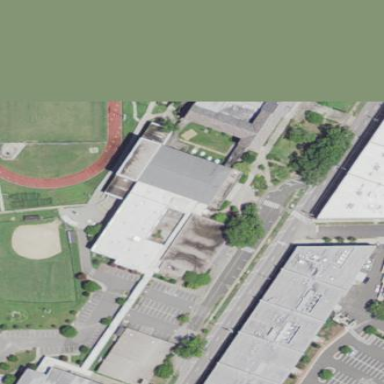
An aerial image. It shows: School.